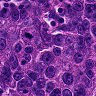
Metastatic tissue present: yes